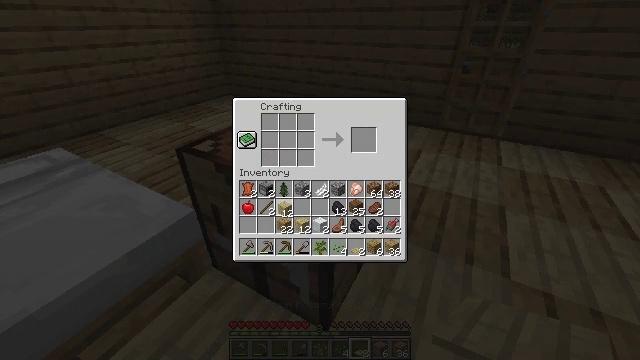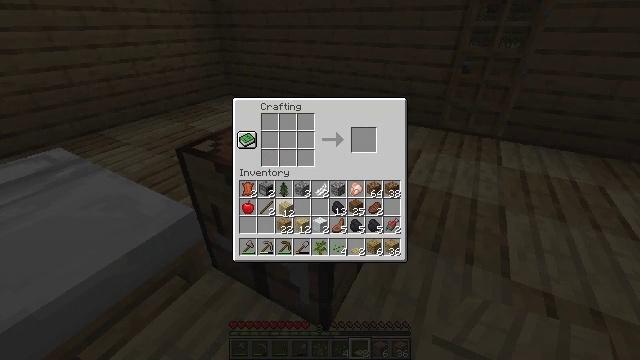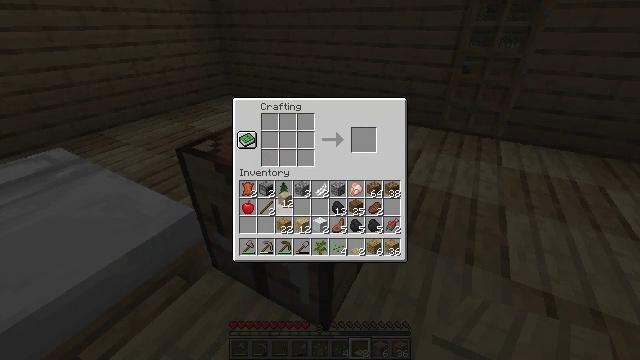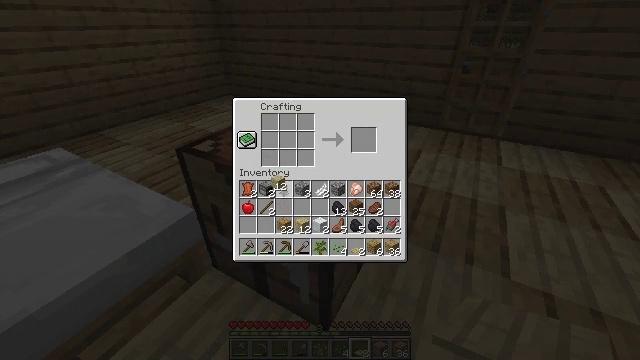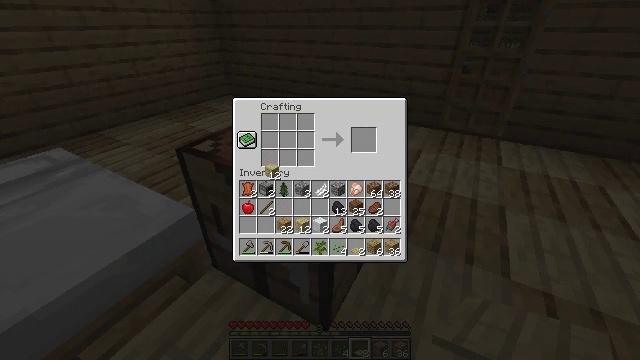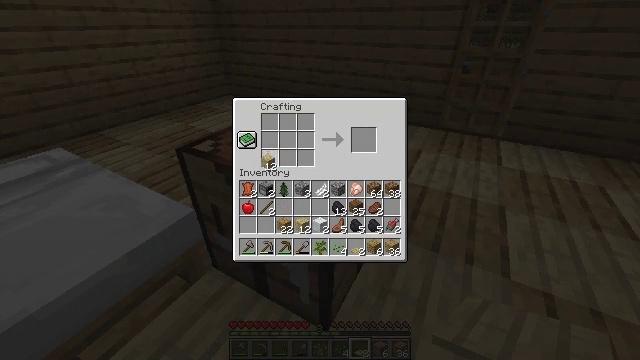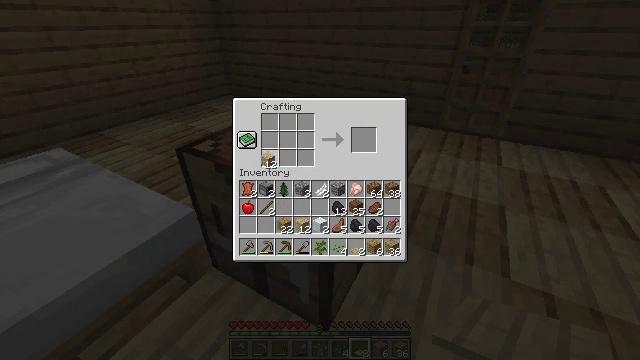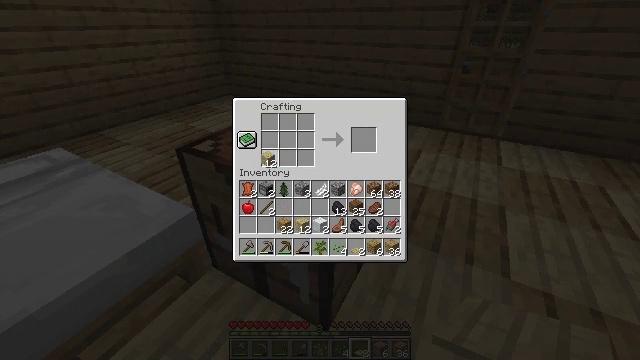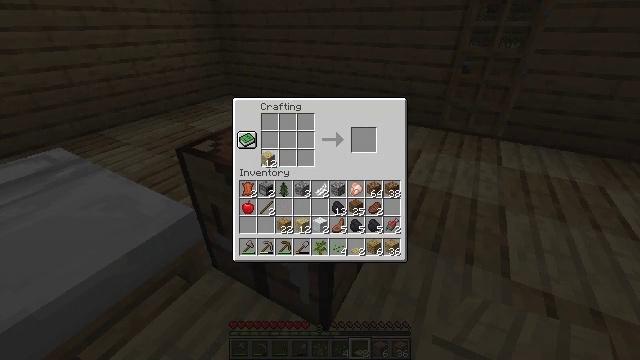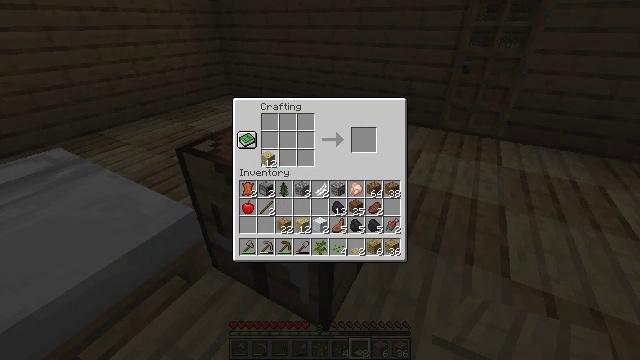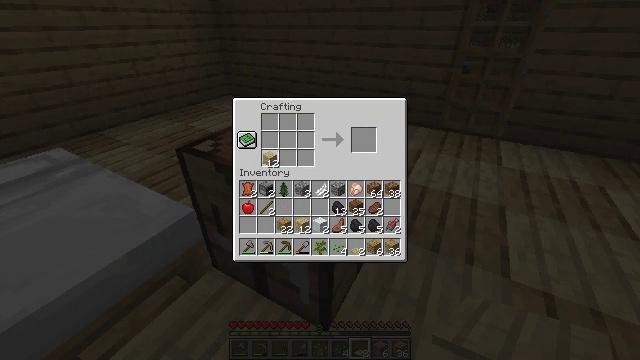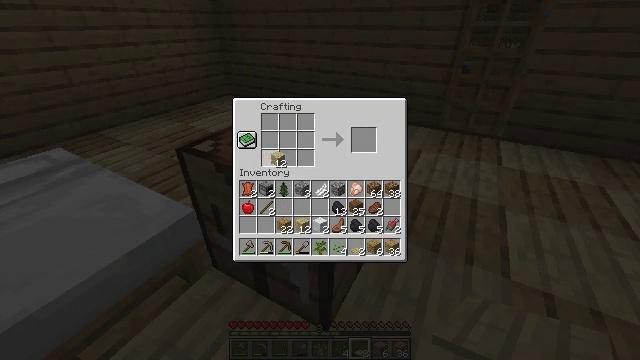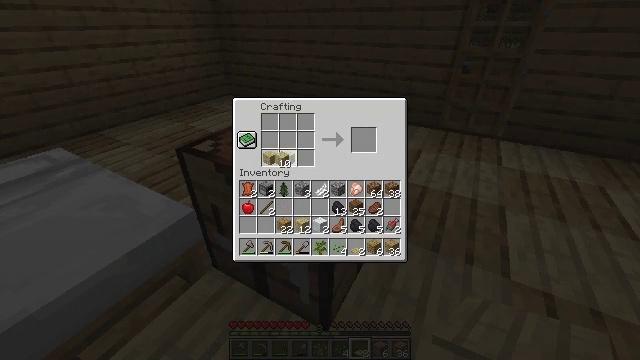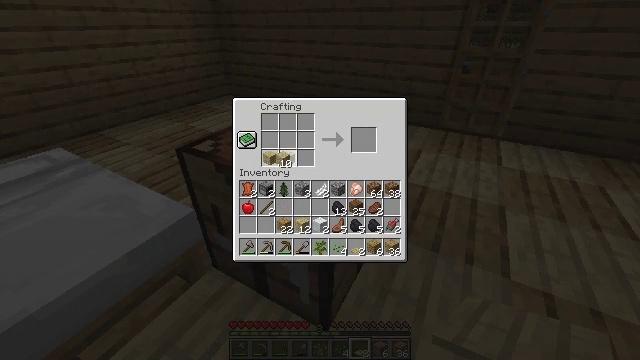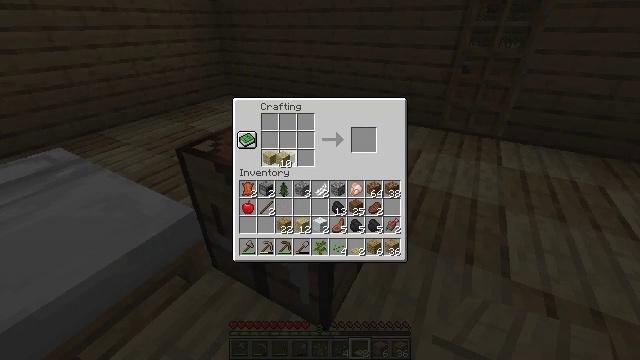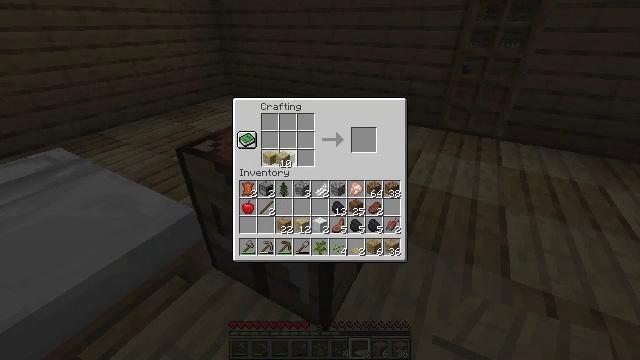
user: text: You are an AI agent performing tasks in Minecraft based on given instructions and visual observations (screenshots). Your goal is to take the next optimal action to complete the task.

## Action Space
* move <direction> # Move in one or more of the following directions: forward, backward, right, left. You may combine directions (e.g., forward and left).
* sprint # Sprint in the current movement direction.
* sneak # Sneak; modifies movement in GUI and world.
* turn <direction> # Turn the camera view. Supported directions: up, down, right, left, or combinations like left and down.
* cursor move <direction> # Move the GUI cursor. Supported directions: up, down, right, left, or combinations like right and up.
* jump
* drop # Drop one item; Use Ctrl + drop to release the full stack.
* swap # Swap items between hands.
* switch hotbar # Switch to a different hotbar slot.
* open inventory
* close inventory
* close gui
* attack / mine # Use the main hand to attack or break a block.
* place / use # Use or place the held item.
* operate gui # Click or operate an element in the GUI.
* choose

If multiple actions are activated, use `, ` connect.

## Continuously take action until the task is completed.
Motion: motion action
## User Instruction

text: Create a birch pressure plate using the crafting table with birch wood.
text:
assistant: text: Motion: operate gui
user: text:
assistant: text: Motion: cursor move up
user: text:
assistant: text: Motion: cursor move left and up
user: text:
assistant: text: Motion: cursor move up
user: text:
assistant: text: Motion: cursor move up
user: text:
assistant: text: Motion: no_op
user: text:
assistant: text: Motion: no_op
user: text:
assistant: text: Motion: choose
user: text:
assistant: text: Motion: choose
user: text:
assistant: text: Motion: choose
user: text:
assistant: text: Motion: cursor move right, choose
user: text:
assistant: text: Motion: choose
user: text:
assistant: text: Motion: choose
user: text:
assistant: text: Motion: choose
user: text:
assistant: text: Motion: choose
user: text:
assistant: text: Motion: no_op
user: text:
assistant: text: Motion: no_op
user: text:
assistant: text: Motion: cursor move right and down
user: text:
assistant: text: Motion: cursor move down
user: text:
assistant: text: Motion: cursor move down
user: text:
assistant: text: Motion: no_op
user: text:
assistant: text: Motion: no_op
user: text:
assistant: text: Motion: no_op
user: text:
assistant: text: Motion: no_op
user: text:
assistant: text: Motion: operate gui
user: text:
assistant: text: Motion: operate gui
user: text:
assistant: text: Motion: operate gui
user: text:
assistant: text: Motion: cursor move up
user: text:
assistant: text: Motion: cursor move up
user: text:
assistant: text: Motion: cursor move right and up